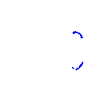
Particle: proton